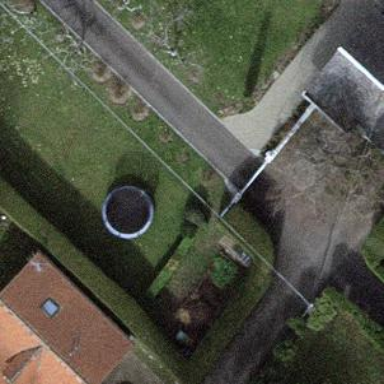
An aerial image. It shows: Gate.